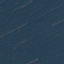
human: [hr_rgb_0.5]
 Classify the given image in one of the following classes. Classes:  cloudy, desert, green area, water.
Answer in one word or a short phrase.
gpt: green area